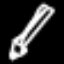
Label: pencil